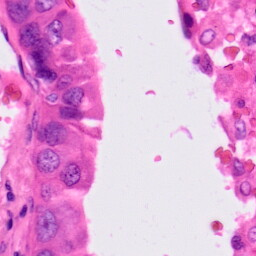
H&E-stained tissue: Lung